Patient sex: M
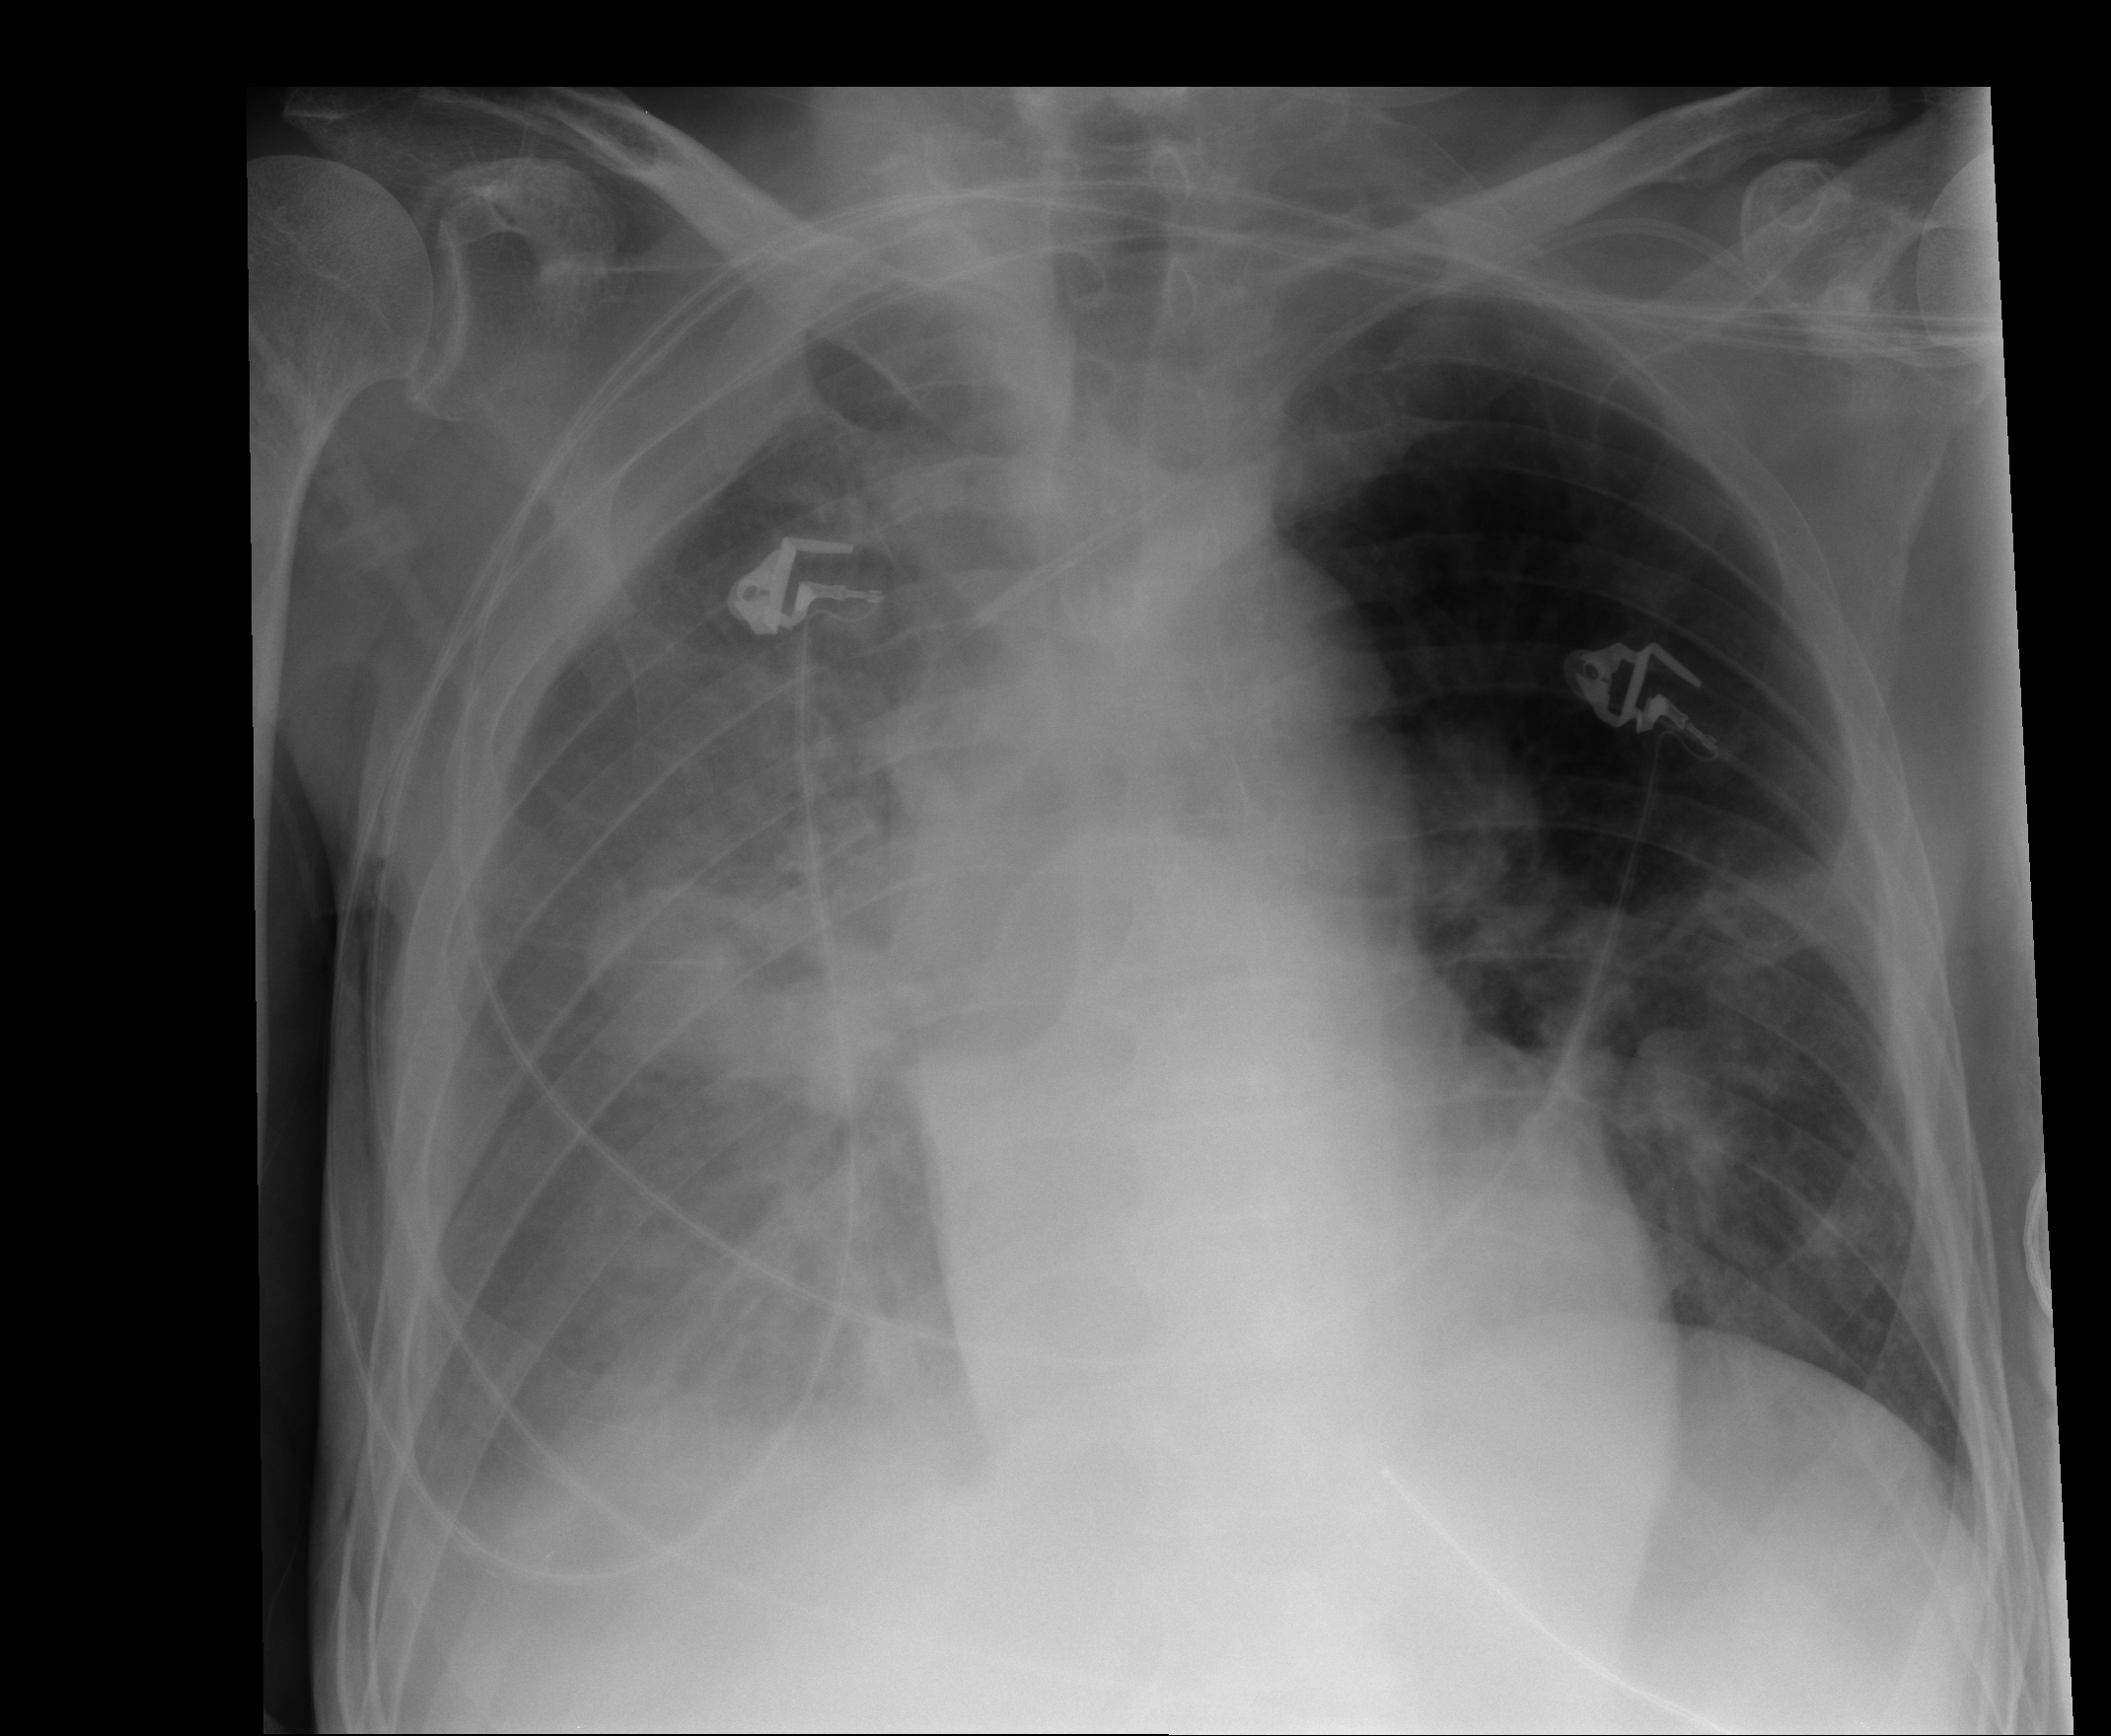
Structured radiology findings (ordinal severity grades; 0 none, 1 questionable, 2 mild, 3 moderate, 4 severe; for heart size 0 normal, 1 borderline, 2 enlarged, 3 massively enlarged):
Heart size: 2
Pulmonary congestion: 1
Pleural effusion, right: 3
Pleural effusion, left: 0
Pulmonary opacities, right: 3
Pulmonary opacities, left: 2
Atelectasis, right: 2
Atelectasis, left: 2